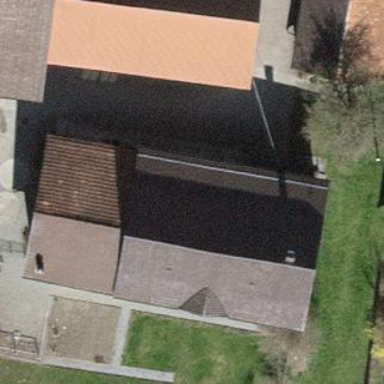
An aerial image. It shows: Building.